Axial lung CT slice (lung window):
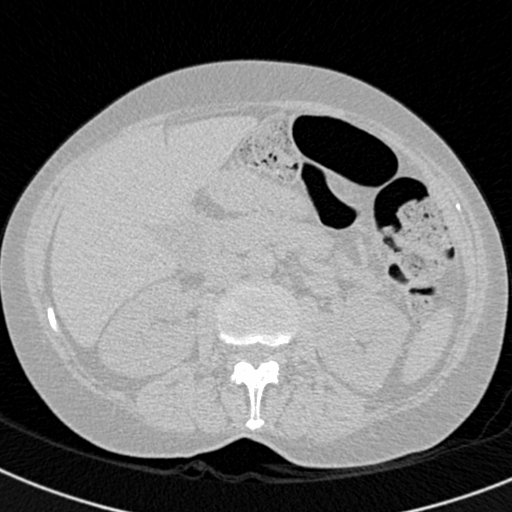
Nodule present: no